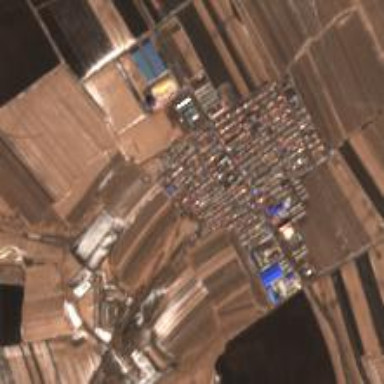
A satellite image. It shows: Ethnic township within town.